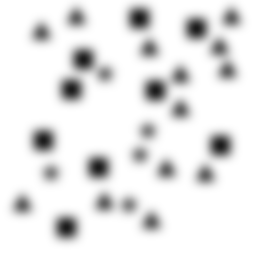
Squares: 9
Triangles: 13
Stars: 5
Total shapes: 27